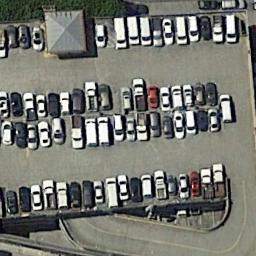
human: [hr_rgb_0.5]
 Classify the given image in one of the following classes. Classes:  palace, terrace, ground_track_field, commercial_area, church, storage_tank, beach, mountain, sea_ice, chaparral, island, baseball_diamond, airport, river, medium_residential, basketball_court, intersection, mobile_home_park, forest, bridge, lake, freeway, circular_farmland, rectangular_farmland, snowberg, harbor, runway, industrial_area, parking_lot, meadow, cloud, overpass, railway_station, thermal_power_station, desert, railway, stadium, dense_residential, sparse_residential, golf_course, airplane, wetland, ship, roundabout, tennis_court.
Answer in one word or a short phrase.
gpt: parking_lot